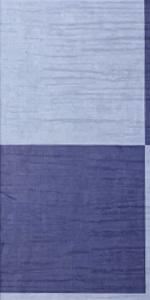
Label: Empty